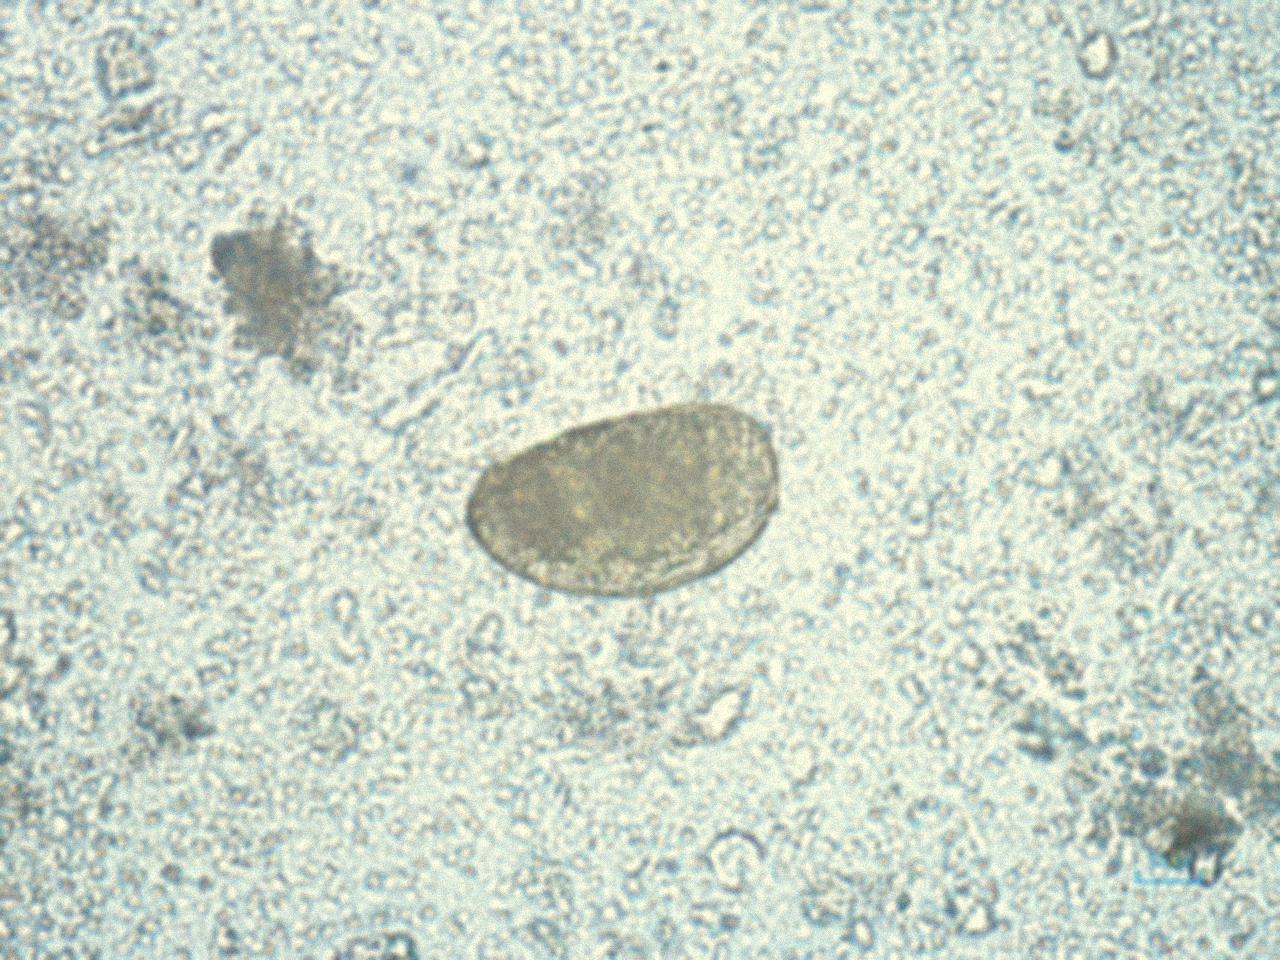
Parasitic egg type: Paragonimus spp